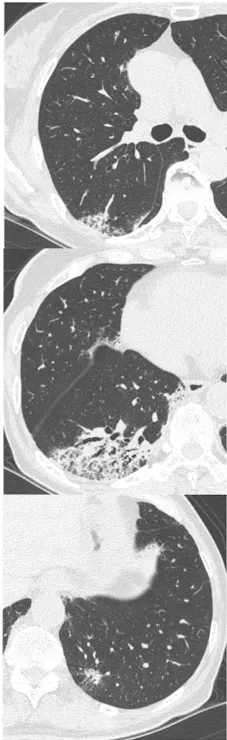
Pulmonary findings of chest high-resolution computed tomography. (B) Two weeks after she began receiving prednisolone (PSL), consolidation had not improved.
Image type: radiology (ct)